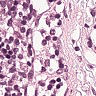
Metastatic tissue present: no